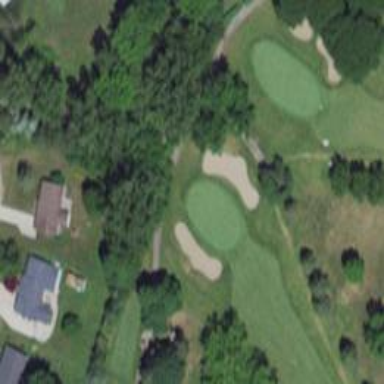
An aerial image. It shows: Golf hole.